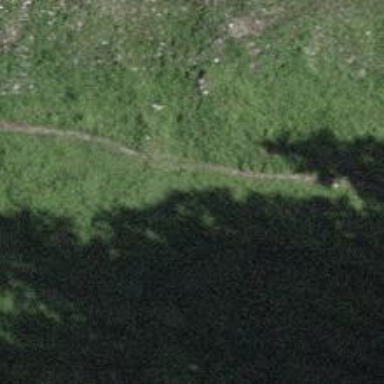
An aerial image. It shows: Ground path.